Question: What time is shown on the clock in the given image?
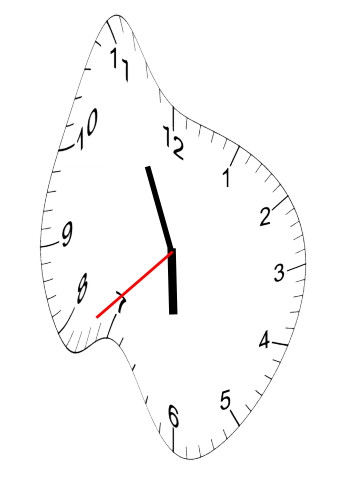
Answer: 05:55:38